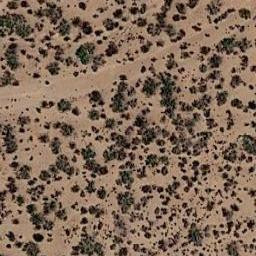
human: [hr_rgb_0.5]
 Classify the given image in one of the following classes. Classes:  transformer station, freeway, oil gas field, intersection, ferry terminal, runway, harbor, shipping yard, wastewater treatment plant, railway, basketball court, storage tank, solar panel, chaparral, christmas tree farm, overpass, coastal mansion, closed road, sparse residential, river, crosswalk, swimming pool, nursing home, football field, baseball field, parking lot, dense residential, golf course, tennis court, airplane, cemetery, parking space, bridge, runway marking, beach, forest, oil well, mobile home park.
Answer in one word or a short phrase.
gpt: chaparral